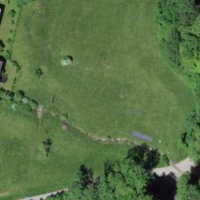
EUNIS habitat code: 25
Species observed at this site:
Dolycoris baccarum
Allium ursinum
Caltha palustris
Fraxinus excelsior
Prunus padus
Maniola jurtina